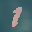
Label: 1